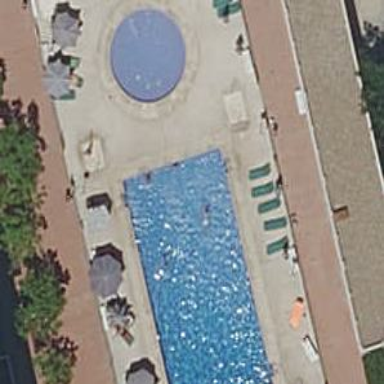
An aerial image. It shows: Swimming pool located in leisure land.